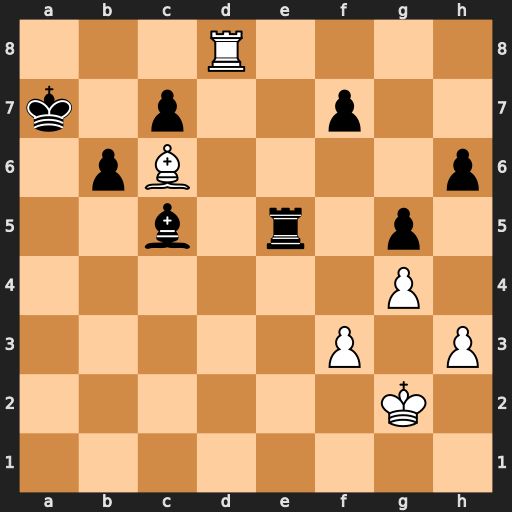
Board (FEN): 3R4/k1p2p2/1pB4p/2b1r1p1/6P1/5P1P/6K1/8
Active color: w
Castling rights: -
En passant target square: -
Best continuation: Ra8#